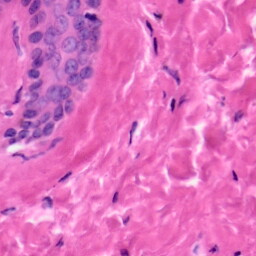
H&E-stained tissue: Skin